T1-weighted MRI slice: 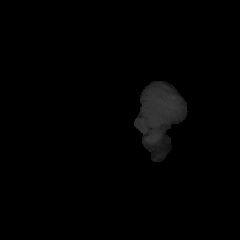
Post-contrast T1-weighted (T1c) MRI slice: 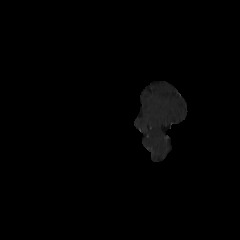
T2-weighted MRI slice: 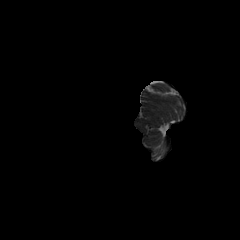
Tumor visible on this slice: no